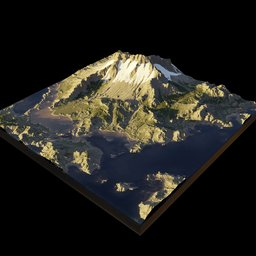
Label: nature